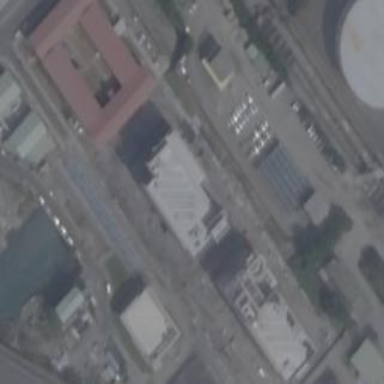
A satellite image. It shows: Industrial building.